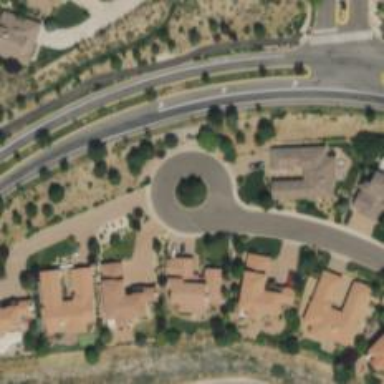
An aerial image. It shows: Turning loop on the road.